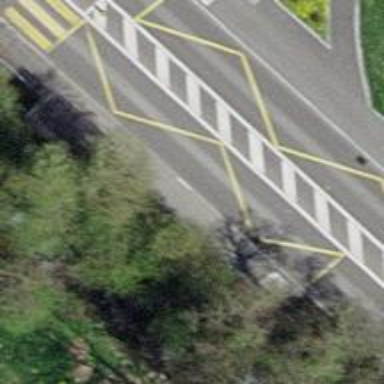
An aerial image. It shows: Public transport stop position.